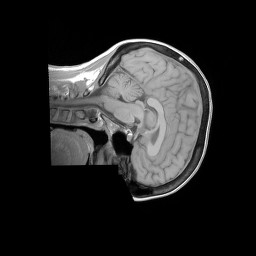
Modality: T1w
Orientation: sagittal
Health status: ill
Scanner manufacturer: siemens
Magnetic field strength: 3 T
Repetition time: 0.4 s
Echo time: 0.00266 s